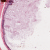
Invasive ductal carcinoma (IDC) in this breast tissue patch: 0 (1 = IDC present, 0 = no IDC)